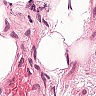
Metastatic tissue present: no